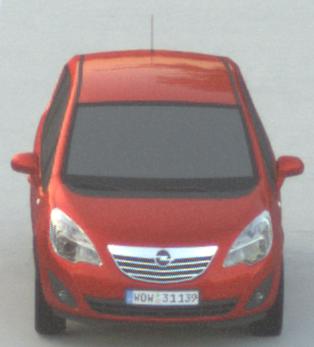
Make: Opel
Model: Meriva 1.4
Detailed model: Meriva (B)
Model produced from: 2010/05
Model produced until: 2013/11
Doors: 5
Color: red
Road condition: dry road
Daytime: sunrise or sunset
Contrast: low contrast